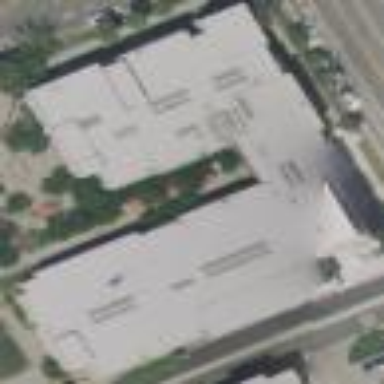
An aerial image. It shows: Building.